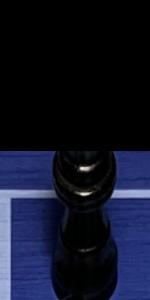
Label: Queen_Black